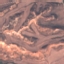
Land use / land cover class: HerbaceousVegetation